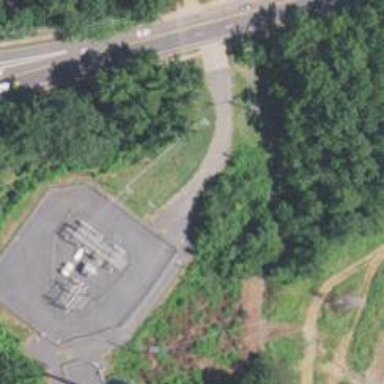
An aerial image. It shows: Distribution level power substation enclosed by chain link fence.